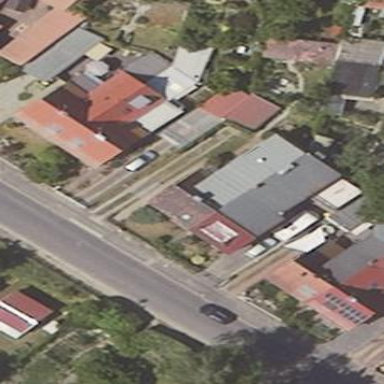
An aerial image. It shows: Semidetached house.